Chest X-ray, AP view. Patient: 60 years old, sex F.
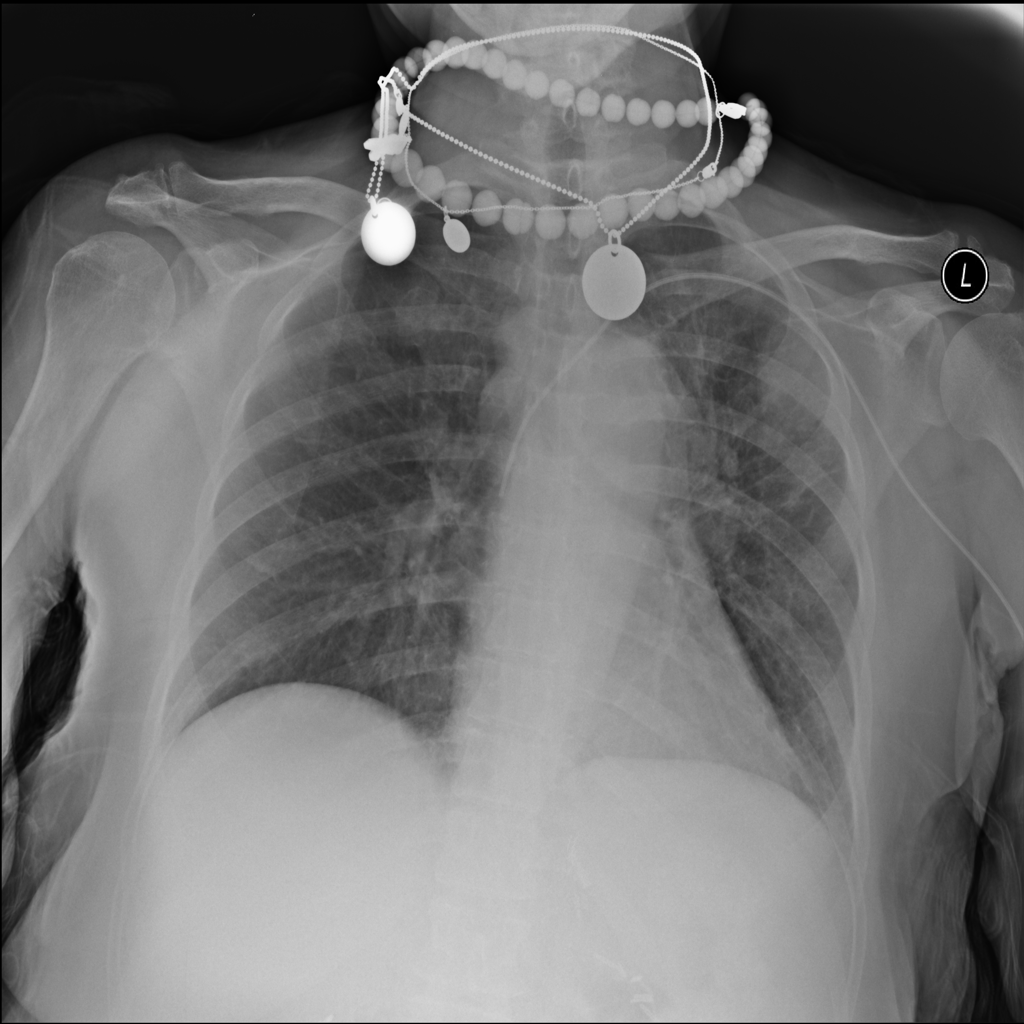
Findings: No Finding